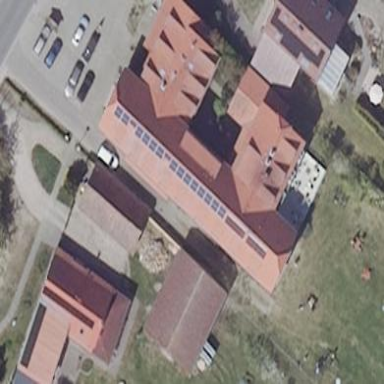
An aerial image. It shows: Hotel with distinctive double saltbox roof shape.